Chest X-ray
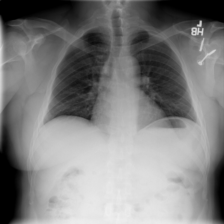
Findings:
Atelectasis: negative
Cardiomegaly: negative
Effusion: negative
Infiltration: negative
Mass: negative
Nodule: negative
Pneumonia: negative
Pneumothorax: negative
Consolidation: negative
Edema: negative
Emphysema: negative
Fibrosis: negative
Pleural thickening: negative
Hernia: negative